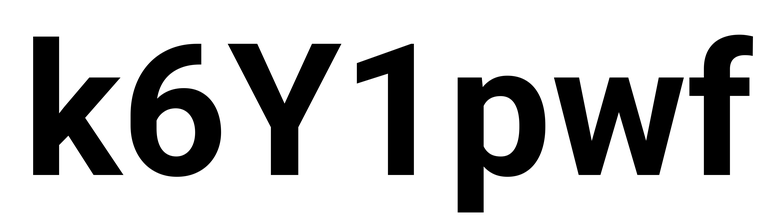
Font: Roboto_Bold